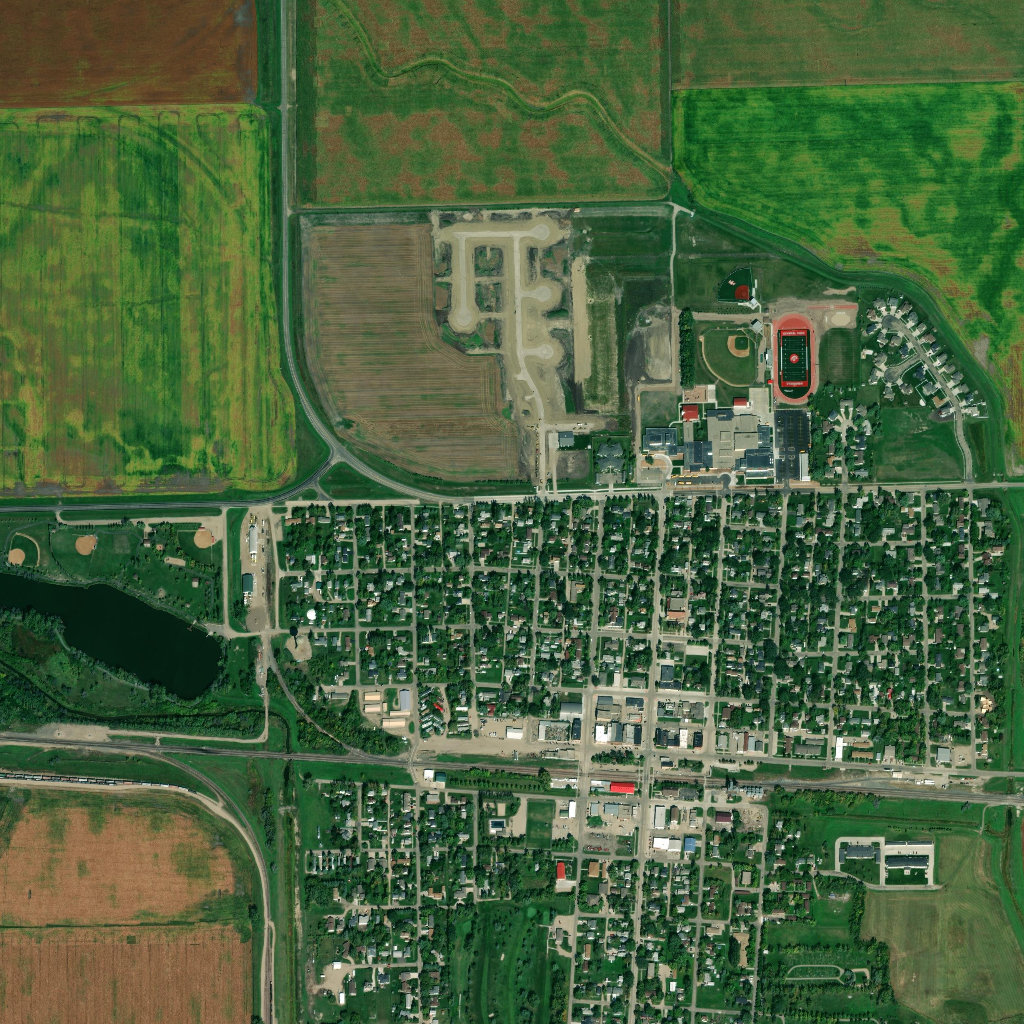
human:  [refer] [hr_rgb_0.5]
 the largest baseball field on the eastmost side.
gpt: <box>[[68, 32, 74, 37, 0]]</box>

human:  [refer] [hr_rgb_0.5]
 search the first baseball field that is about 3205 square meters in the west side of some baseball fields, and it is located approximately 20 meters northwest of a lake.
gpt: <box>[[0, 52, 4, 55, 0]]</box>